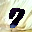
Label: 7